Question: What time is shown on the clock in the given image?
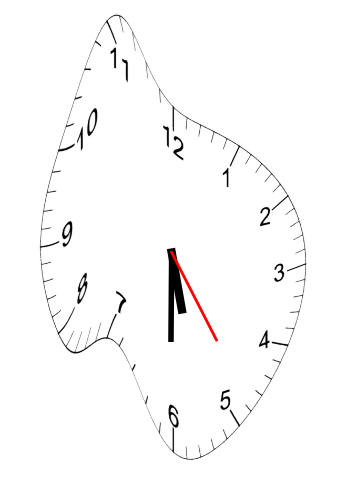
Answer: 05:30:24